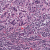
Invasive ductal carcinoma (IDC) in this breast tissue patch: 1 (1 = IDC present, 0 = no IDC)